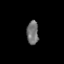
Tissue: prostate
Cell type: T cells
Senescence score: 0.2208
Nuclear area (px): 270
Mean DAPI intensity: 114.507